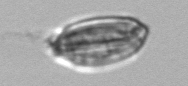
Label: Katodinium_or_Torodinium